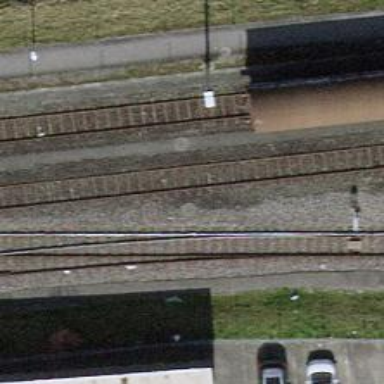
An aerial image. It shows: Single-track railway spur.